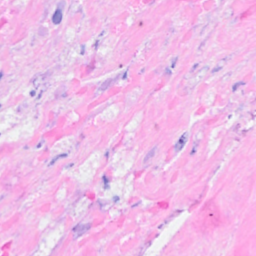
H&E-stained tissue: Breast